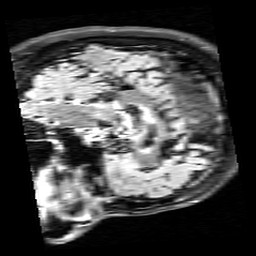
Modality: FLAIR
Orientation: sagittal
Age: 66
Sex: female
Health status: healthy
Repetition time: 12 s
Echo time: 0.095 s